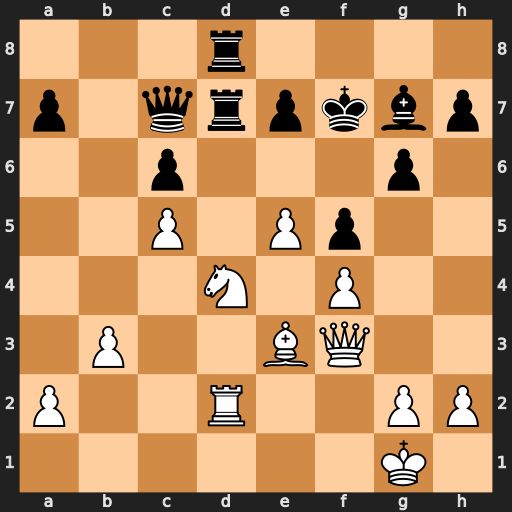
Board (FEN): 3r4/p1qrpkbp/2p3p1/2P1Pp2/3N1P2/1P2BQ2/P2R2PP/6K1
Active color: w
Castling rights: -
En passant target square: -
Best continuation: e6+ Kf8 exd7